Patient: sex M, age 43
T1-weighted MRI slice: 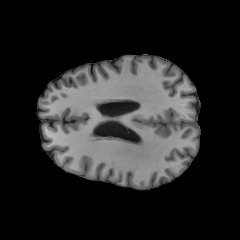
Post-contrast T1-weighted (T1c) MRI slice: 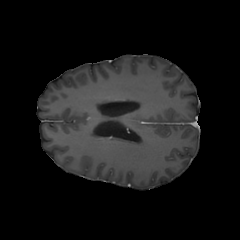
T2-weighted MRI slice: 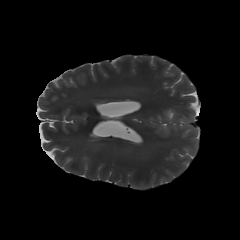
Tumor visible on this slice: no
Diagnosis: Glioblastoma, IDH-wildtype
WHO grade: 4